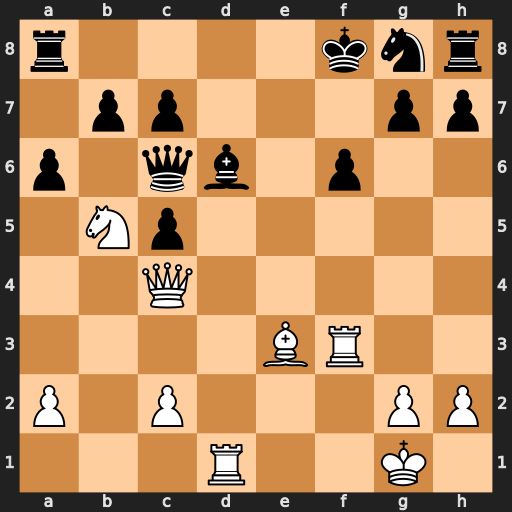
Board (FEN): r4knr/1pp3pp/p1qb1p2/1Np5/2Q5/4BR2/P1P3PP/3R2K1
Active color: w
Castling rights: -
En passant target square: -
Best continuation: Nxd6 cxd6 Rxd6 Qxd6 Bxc5 Qxc5+ Qxc5+